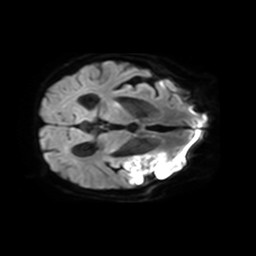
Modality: TRACE
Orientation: axial
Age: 87
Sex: female
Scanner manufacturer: philips
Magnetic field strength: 3 T
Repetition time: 3.341 s
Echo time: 0.076 s